Interaction volume radius: 10 \u00c5
Interaction volume height: 25 \u00c5
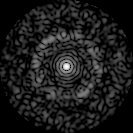
Disorder parameter: 0.8357